Question: I'm trying to make a script to remove this characters (/r/n) that windows puts. BUT ONLY if they are between this ( " ) why this?
because the dump file puts this characters I don't know why.
and why between quotes? because it only affect me if they are chopping my result
'''
For Example. "this","is","a","result","from","database"
'''
the problem :
'''
"this","is","a","result","from","da
tabase"
'''
[EDIT]
Thanks to the answer of @Cyrus I got something like this
, but it gets bad flag in substitute command '}' I'm on MAC OSX
Can you help me?
Thanks
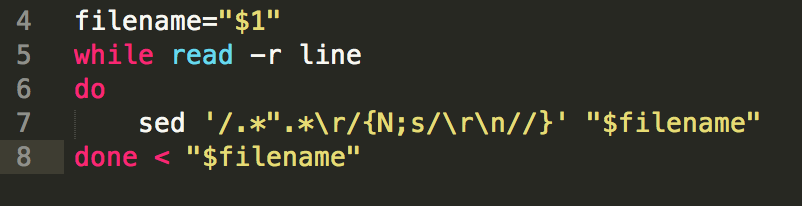
Answer: OS X uses a different 'sed' than the one that's typically installed in Linux.
The big differences are that sequences like '
' and '
' don't get expanded or used as part of the expression as you might expect, and you tend to need to separate commands with semicolons a little more.
If you can get by with a sed one-liner that implements a rule like "Remove any '
' on lines containing quotes", it will certainly simplify your task...
For my experiments, I used what I infer is your sample input data:
'''
$ od -c input.txt
<PHONE> F o r E x a m p l e . " t h
<PHONE> i s " , " i s " , " a " , " r e
<PHONE> s u l t " , " f r o m " , " d a
<PHONE> t a
b a s e "
<PHONE>
'''
First off, a shell-only solution might be to use smaller tools that are built in to the operating system. For example, here's a one-liner:
'''
od -A n -t o1 -v input.txt | rs 0 1 | while read n; do [ $n -eq 015 ] && read n && continue; printf "\$n"; done
'''
Broken out for easier reading, here's what this looks like:
- 'od -A n -t o1 -v input.txt | rs 0 1'- '| while read n; do'- '[ $n -eq 015 ] &&'- 'read n'- '&& continue'- 'printf "\$n"; done'
This kind of data conversion and stream logic works nicely in a pipeline, but is a bit harder to implement in sed, which only knows how to deal with the original input rather than its converted form.
Another bash option might be to use conditional expressions matching the original lines of input:
'''
while read line; do
if [[ $line =~ .*".*$'
'$ ]]; then
echo -n "${line:0:$((${#line}-1))}"
else
echo "$line"
fi
done < input.txt
'''
This walks through text, and if it sees a CR, it prints everything up to and not including it, with no trailing newline. For all other lines, it just prints them as usual. The result is that lines that had a carriage return are joined, other lines are not.
From sed's perspective, we're dealing with two input lines, the first of which ends in a carriage return. The strategy for this would be to search for carriage returns, remove them and join the lines. I struggled for a while trying to come up with something that would do this, then gave up. Not to say it's impossible, but I suspect a generally useful script will be lengthy (by sed standards).